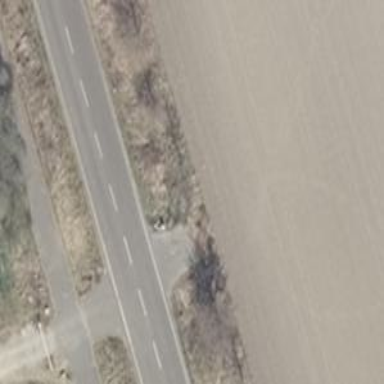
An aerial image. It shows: Service road with asphalt surface. The tracktype is grade1.